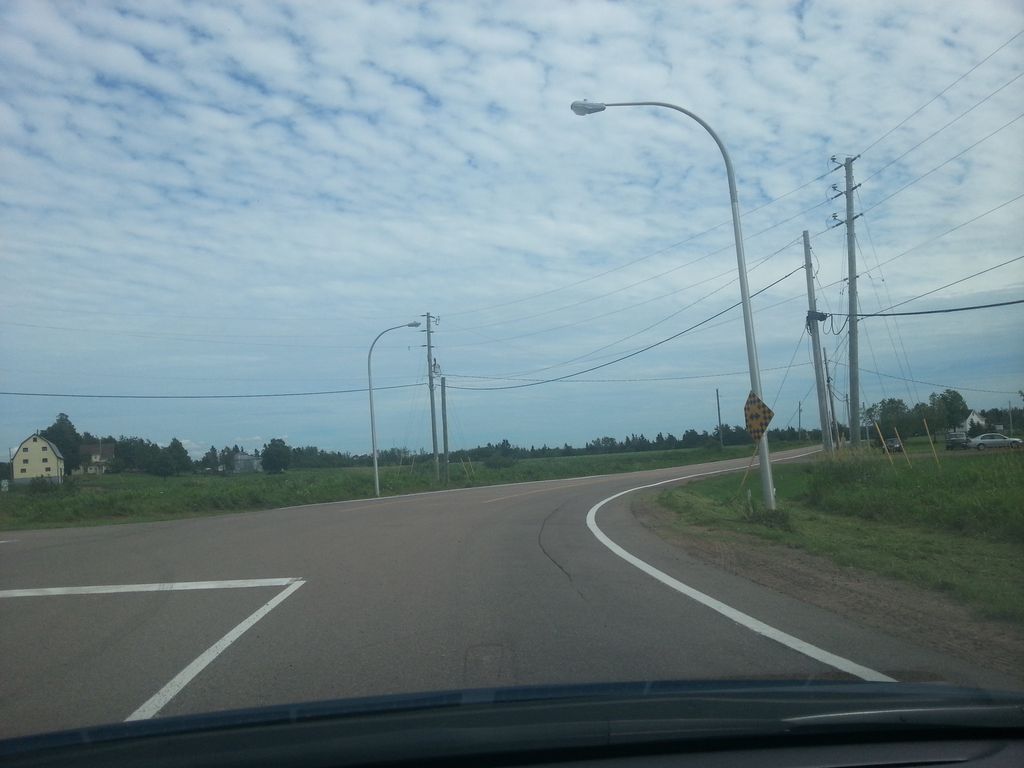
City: charlottetown